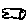
Label: fish